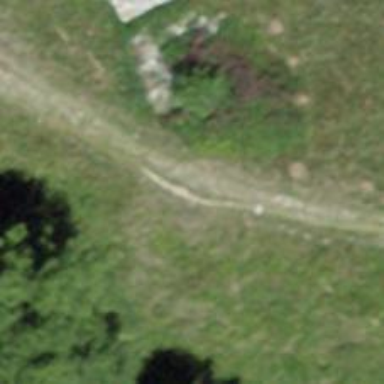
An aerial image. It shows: Cobblestone path.